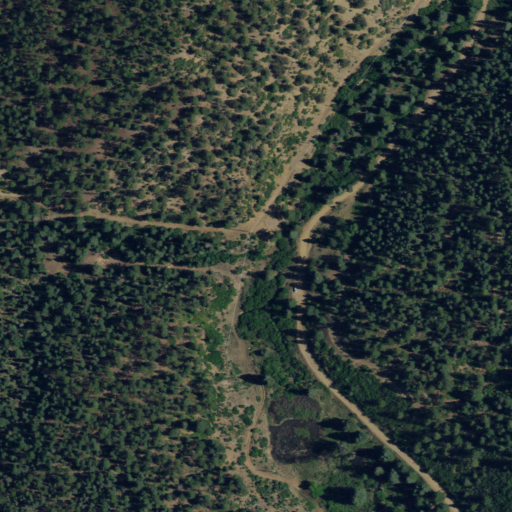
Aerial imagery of valley in New Mexico named Fuente Canyon containing evergreen forest, shrub, woody wetlands, and pasture